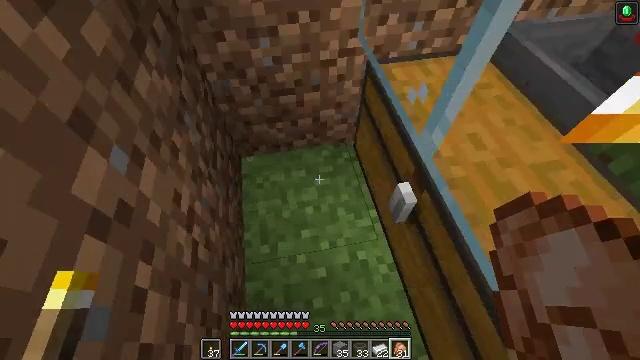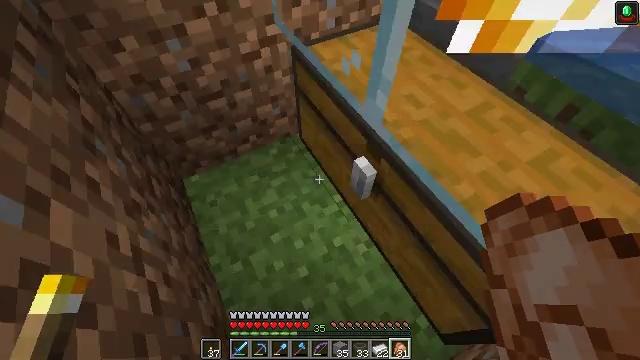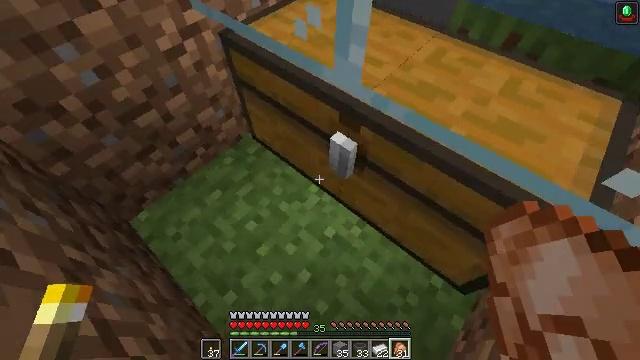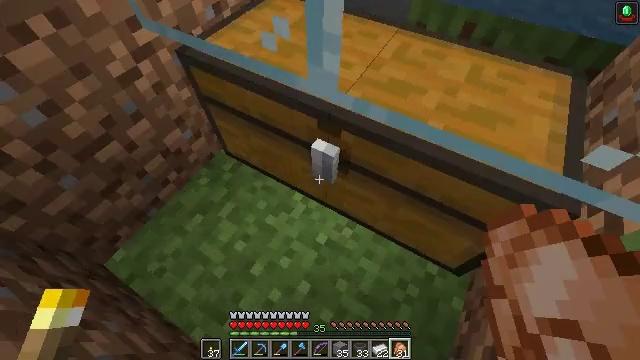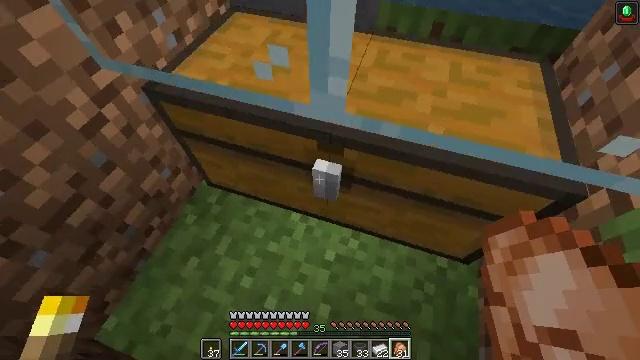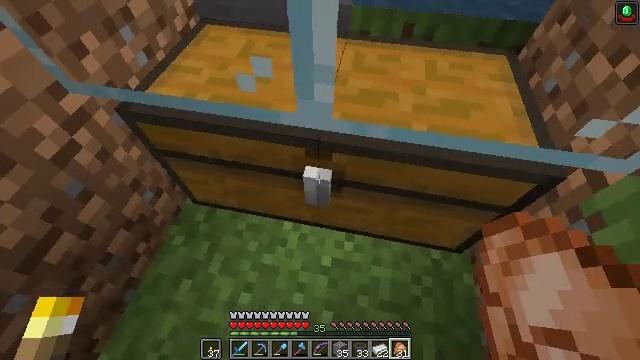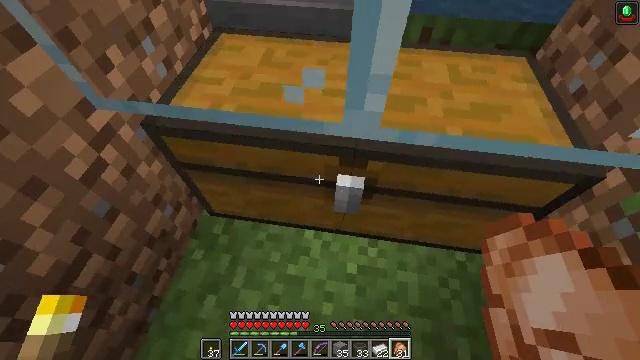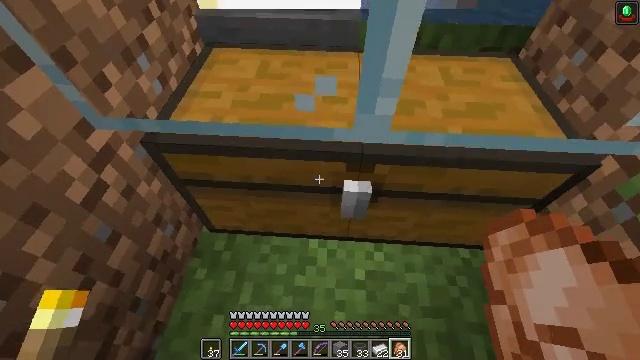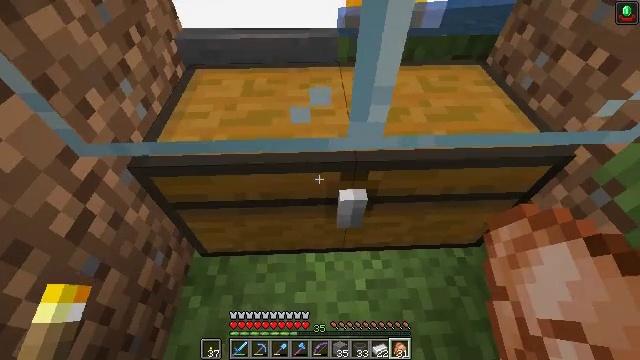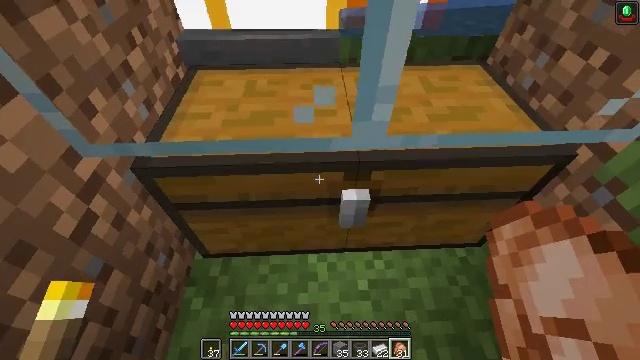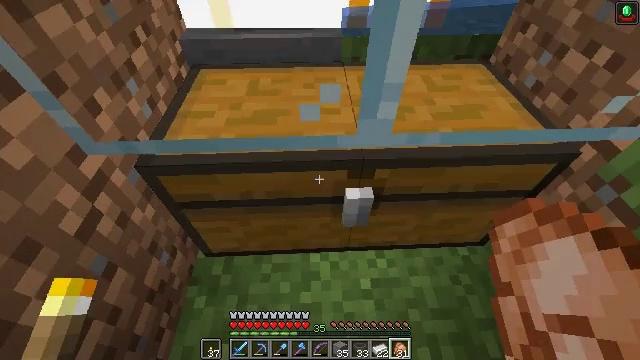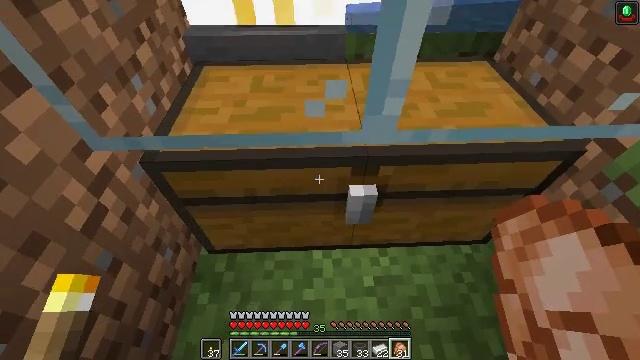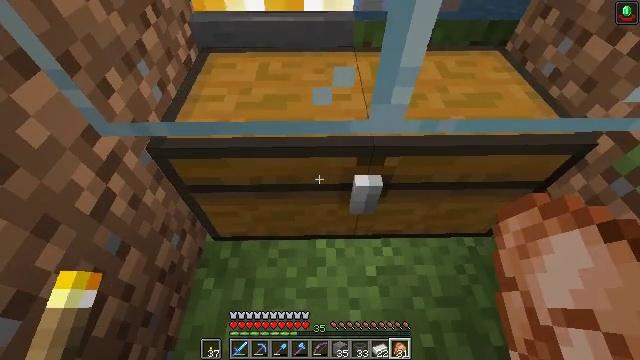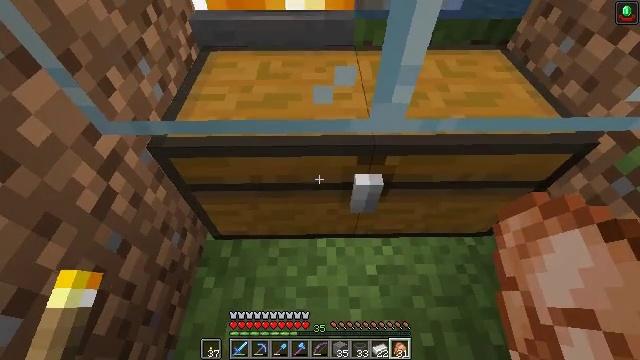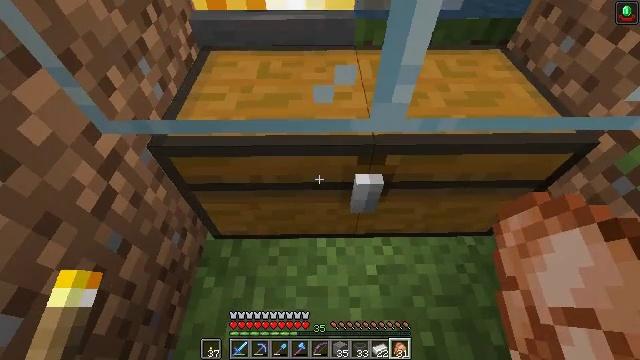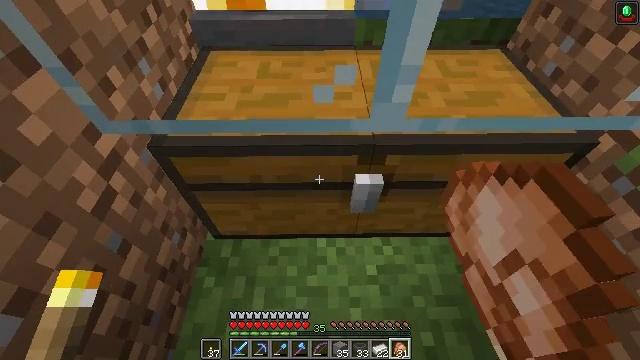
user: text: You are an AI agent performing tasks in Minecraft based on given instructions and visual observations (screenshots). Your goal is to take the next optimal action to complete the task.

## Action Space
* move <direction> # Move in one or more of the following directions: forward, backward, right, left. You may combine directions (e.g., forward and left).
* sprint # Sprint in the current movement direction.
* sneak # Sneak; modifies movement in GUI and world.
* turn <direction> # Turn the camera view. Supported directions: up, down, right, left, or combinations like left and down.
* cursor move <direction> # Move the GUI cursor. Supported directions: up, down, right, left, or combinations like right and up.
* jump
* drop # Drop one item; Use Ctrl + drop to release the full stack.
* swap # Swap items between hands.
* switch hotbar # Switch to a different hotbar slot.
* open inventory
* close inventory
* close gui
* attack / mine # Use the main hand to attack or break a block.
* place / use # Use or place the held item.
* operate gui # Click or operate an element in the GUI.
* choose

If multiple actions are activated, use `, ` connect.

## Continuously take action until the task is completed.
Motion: motion action
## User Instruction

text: Use a crafting table to create an emerald.
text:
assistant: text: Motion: move left, turn right
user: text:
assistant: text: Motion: move left, turn right
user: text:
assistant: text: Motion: move left, turn right
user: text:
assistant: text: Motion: move left, turn right
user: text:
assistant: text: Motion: move left, turn right
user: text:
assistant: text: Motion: turn right
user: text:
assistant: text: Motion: turn right and up
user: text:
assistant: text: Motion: turn right and up
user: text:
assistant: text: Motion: no_op
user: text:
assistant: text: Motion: no_op
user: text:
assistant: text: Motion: no_op
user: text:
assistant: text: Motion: turn left and down
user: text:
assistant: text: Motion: no_op
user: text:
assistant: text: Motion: use / place
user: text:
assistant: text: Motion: use / place
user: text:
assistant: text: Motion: use / place
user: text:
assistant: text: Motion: no_op
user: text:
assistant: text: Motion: no_op
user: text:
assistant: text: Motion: open gui
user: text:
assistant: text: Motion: cursor move left and down
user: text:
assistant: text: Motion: no_op
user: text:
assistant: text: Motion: cursor move right
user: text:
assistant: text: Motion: cursor move right
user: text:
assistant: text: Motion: no_op
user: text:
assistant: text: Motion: no_op
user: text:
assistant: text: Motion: no_op
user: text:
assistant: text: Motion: no_op
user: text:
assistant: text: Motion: no_op
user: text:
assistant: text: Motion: no_op
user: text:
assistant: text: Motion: no_op